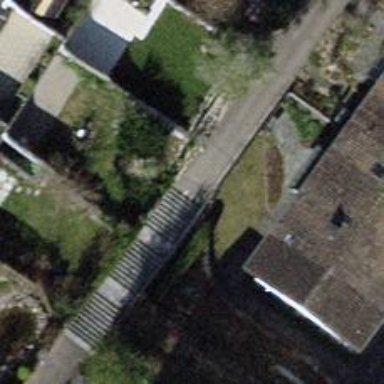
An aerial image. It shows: Set of steps on the road.